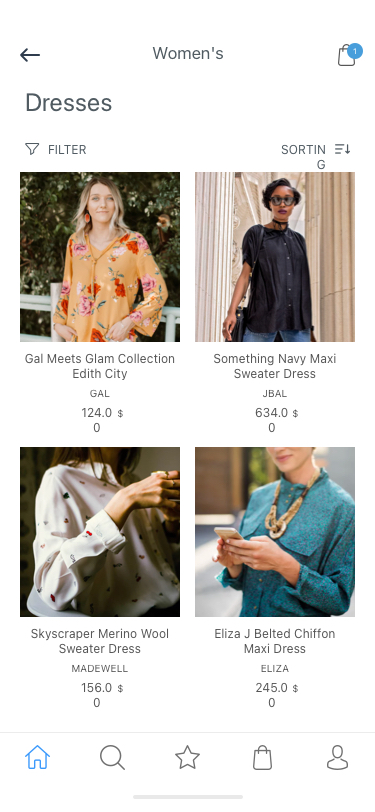
Text in this UI design:
Eliza J Belted Chiffon
Maxi Dress
ELIZA
245.00
$
Skyscraper Merino Wool Sweater Dress
MADEWELL
156.00
$
Something Navy Maxi Sweater Dress
JBAL
634.00
$
Gal Meets Glam Collection Edith City
GAL
124.00
$
SORTING
FILTER
Dresses
1
Women's